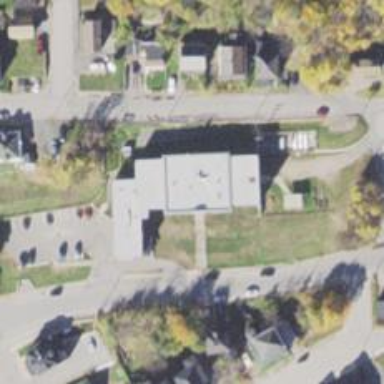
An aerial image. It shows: School.